Question: I could run master and slave nodes in Spark Standalone mode on the machine with OS Windows 7, 8 cores CPU and 16 GB RAM.
Now I'm trying to change the number of workers on this machine.
As I read on Spark's site, launching scripts are not currently supported in Windows OS. So I start the master and workers manually.
In driver program I define:
'''
SparkConf conf = new SparkConf().setAppName("myapplication")
.setMaster("spark://fujitsu11:7077")
.setJars(new String[] {"target/maven1-0.0.1-SNAPSHOT-driver.jar"})
.set("spark.home","D:/spark")
.set("spark.executor.memory", "2g")
.set("spark.worker.instances","2")
.set("spark.worker.cores", "4"); // I allocate four cores for each worker
JavaSparkContext sc = new JavaSparkContext(conf);
'''
Then in Cygwin I start by hand master daemon and two workers.
But when I run my application and follow on <URL> I see, that both workers trying to use all 8 cores...

How could I change the number of cores the instances use?
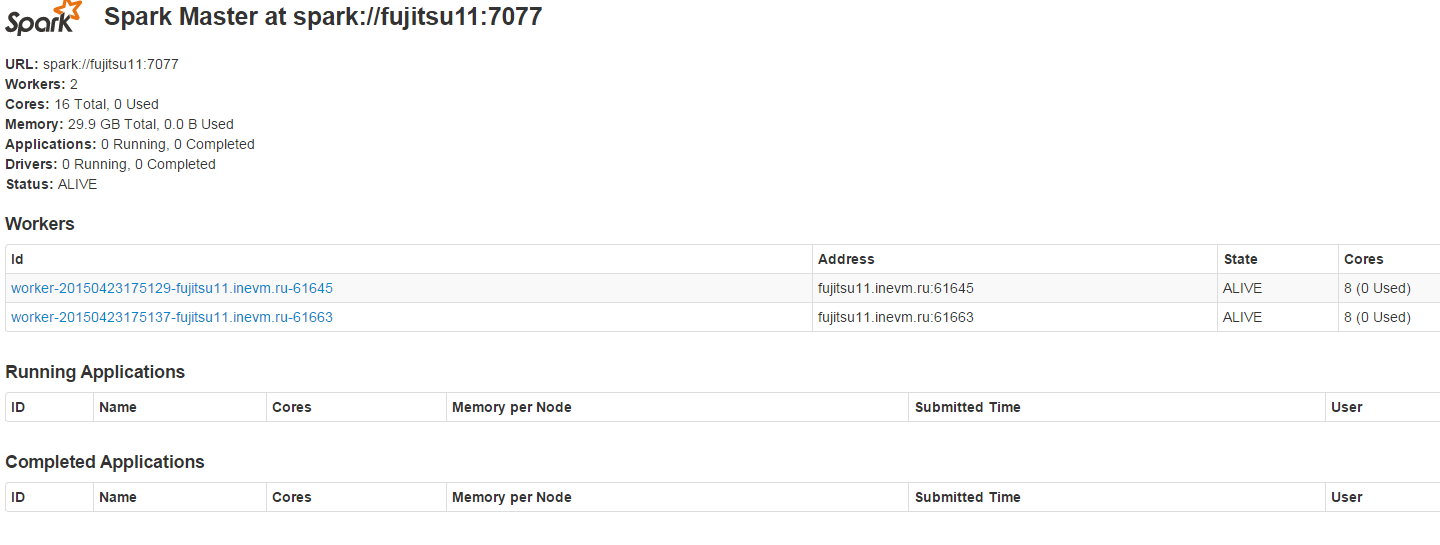
Answer: The number of the CPU/cores a worker uses is given as an environment variable at start time, and you could set it in two places:
1. In conf/spark-env.sh as SPARK_WORKER_CORES.
2. As an command line argument when you start a worker daemon as --cores 4.